Question: I'm trying to customize my simple_form numeric input field
in the image there's an example of the input field generated, if I press the arrows on the right hand side, I'm able to increase/decrease the value.
This is a great feature, though I would like to be able to control the step of the increase, to be 0f 0.001, and the starting value as well.
I couldn't find any documentation about this, has anyone got any clue?
thanks,
Giulio
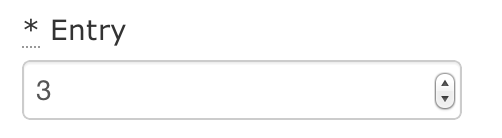
Answer: You can use the 'input_html' option to apply attributes to the input tag to achieve what you want.
In your case:
'''
f.input :number, input_html: {value: '1.001', step:'0.001'}
'''
You can see all available attributes for the number field here:
<URL>